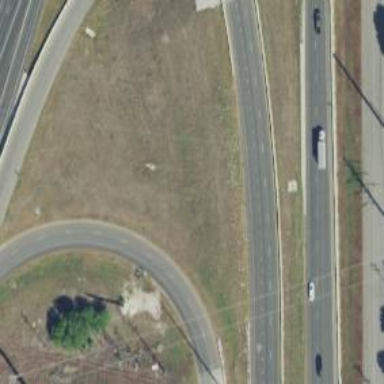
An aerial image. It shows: Secondary road with frontage road alongside.